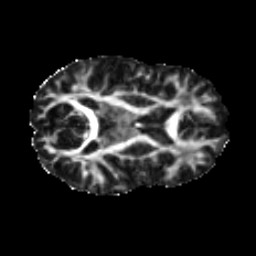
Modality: FA
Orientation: axial
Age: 38
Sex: female
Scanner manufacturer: ge
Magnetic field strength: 3 T
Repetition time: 7.8 s
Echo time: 0.0614 s